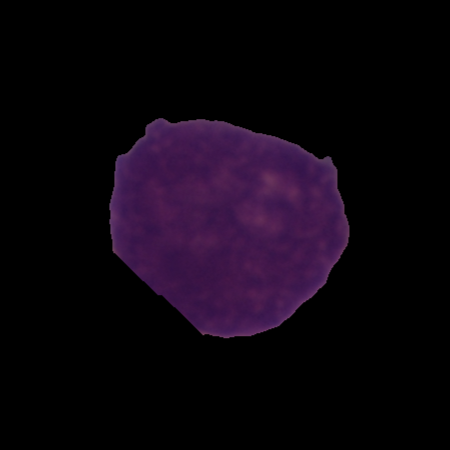
Label: cancer